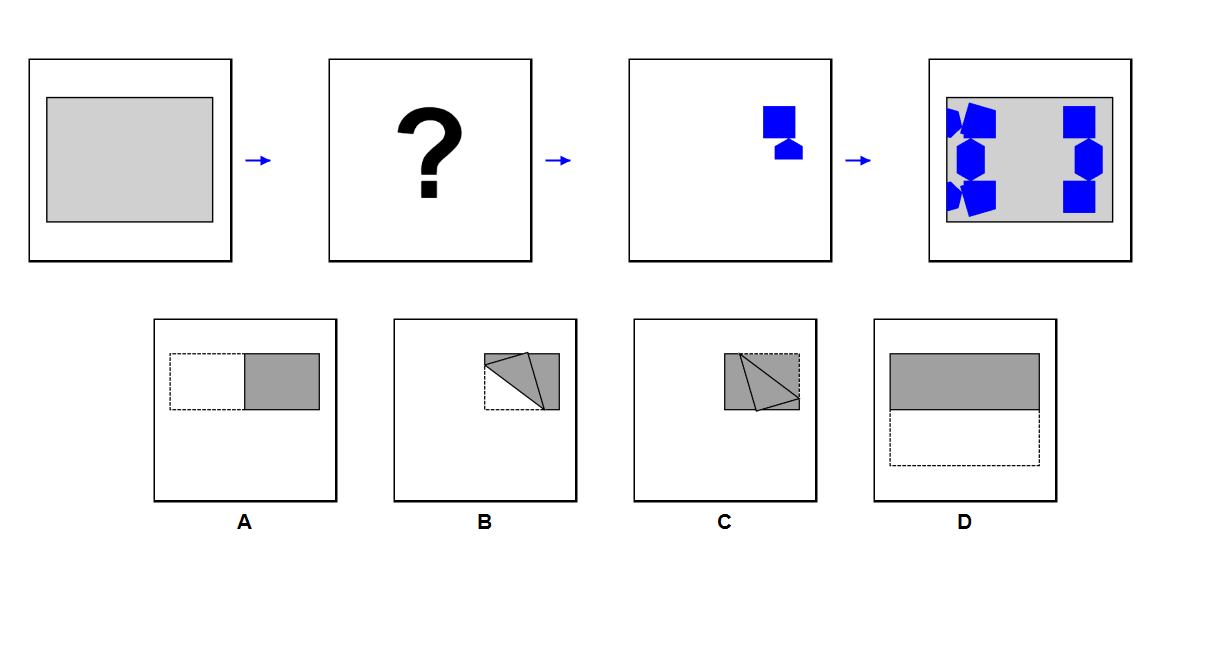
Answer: B